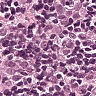
Metastatic tissue present: yes